Question: I am solving a pde that depends on x and t and would like to show the solution over all x for a few values of t. I am trying to write code that will automatically generate a legend for this plot. For example, if I am plotting the solution at t = 0, 1, 5, and 9, I want the legend to show "t=0", "t=1", and so on.
Let's say my solution is held in matrix u. My times are held in vector t. The index of the times I am sampling would be in vector tsampled. Note this is not the same as the time I want on the plot. If I take the time at index 6 of vector t, this value is not 6, but could be anything.
I am currently attempting to do this by:
'''
tlen = max(size(t));
tsampled = [2, floor(tlen/5), floor(2*tlen/5), floor(3*tlen/5), floor(4*tlen/5), floor(tlen)];
t(tsampled)
legnd = {'', '', '', '', '', ''};
hold on
for i = 1:1:size(tsampled)
plot(x,u(tsampled(i),:))
legnd(i) = sprintf('t = %0.2f s
', t(tsampled(i)));
end
title('my PDE solution');
legend(legnd, 0);
xlabel('x')
ylabel('u')
hold off
'''
But this is producing the error "Conversion to cell from char is not possible."
When I instead try using the line:
'''
legend (sprintf('t = %0.2f s
', t(tsampled)))
'''
I get the correct "strings" on the graph, but they are formatted like this:

I would like this to show "t=10.20 s" next to a blue line, "t = 91.84 s" next to an orange line, and so on. How do I get the result I want?
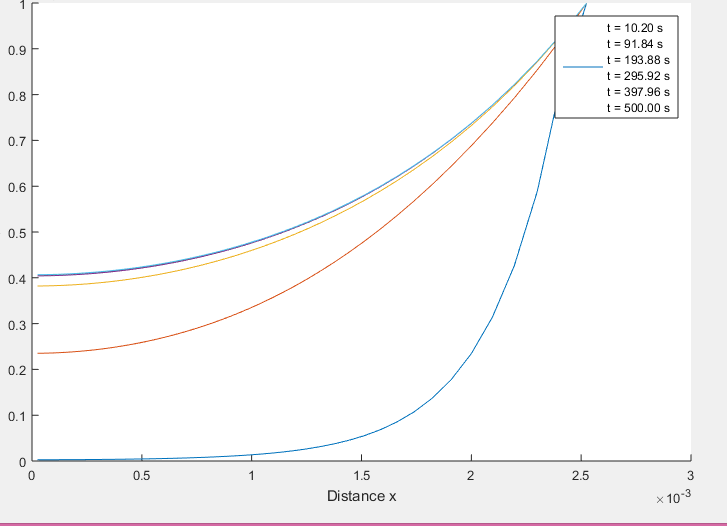
Answer: Because you predefined 'legnd' as a cell array, you need to use '{}' instead of '()' to get the correct index. Try:
'''
legnd{i} = sprintf('t = %0.2f s
', t(tsampled(i)));
'''